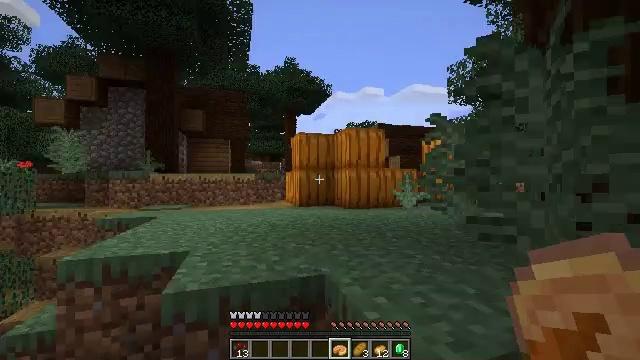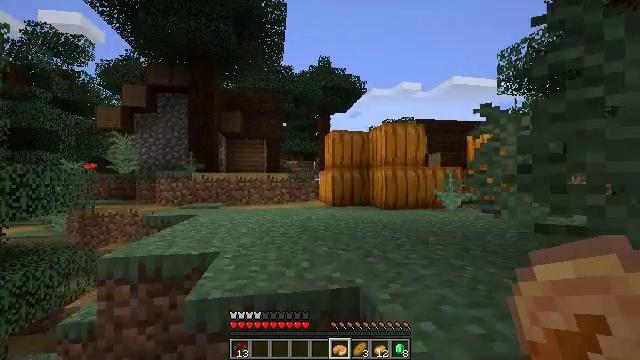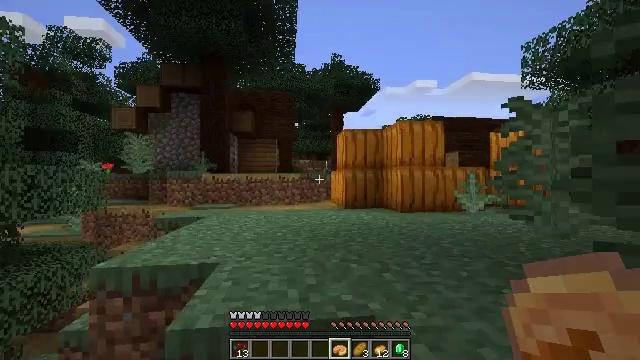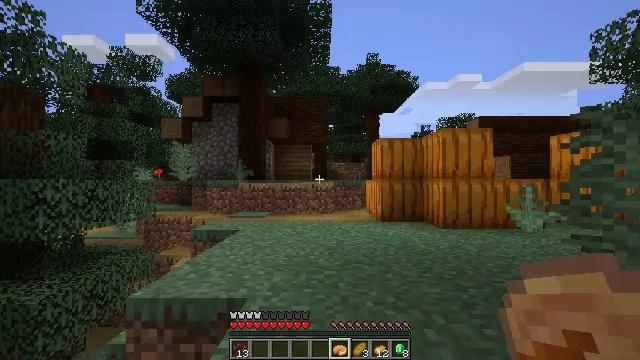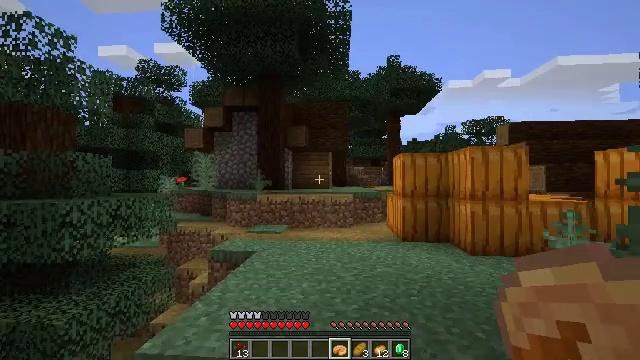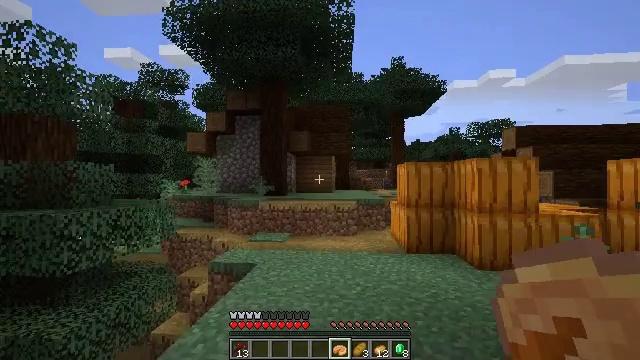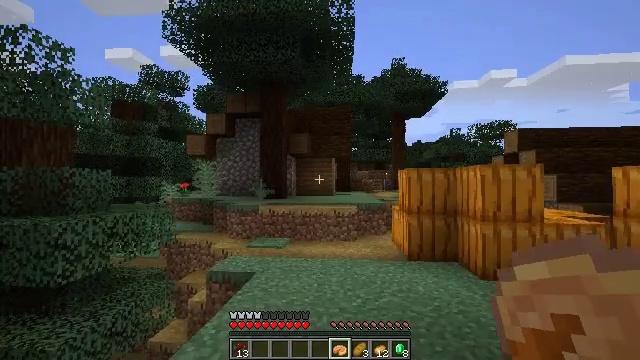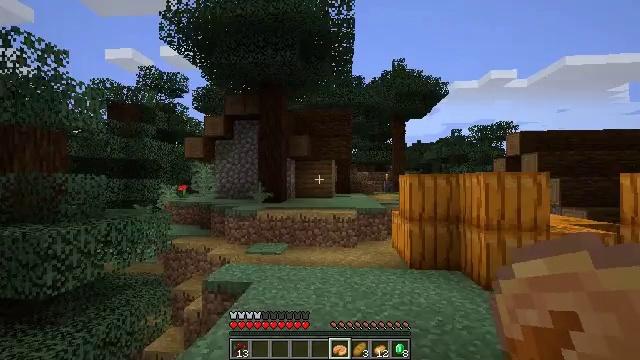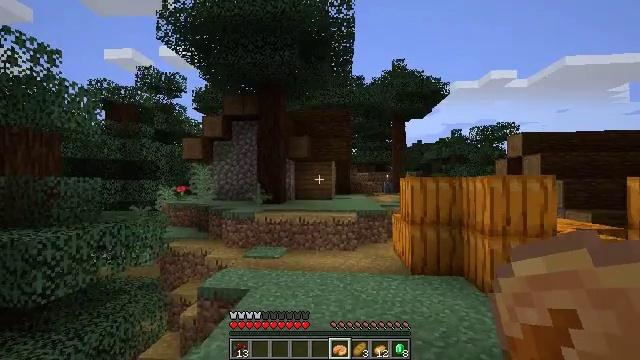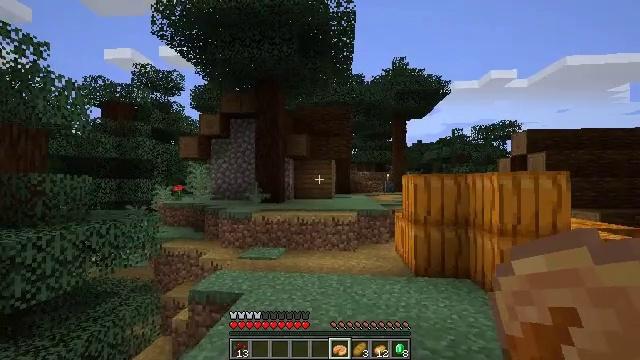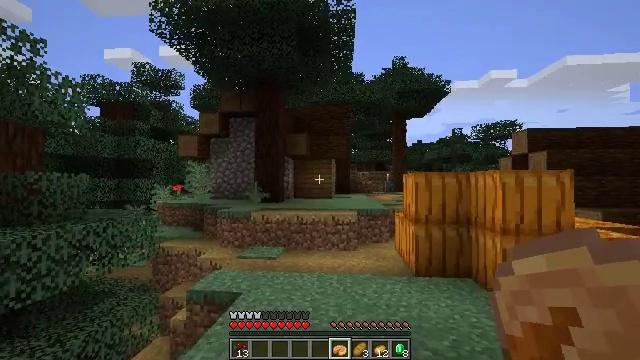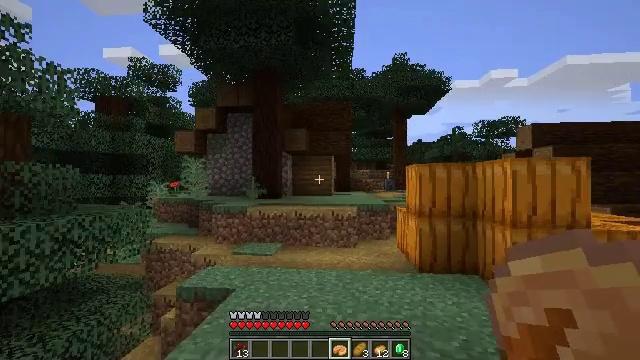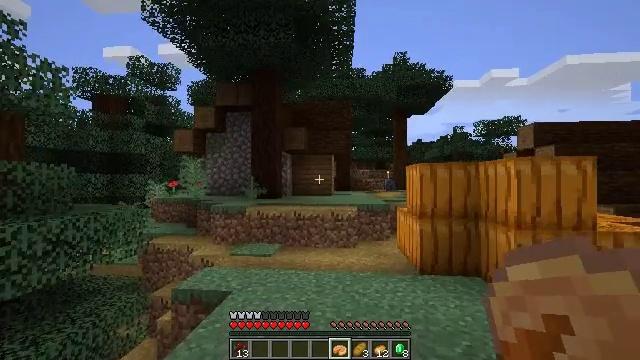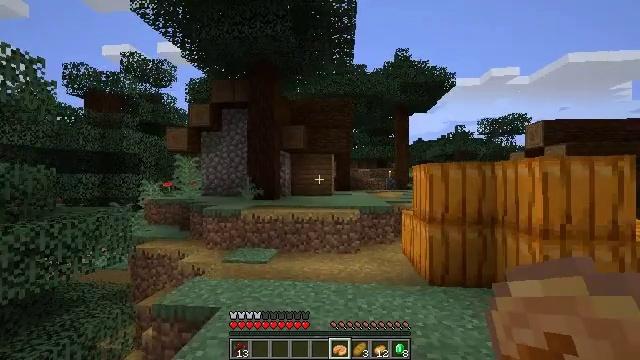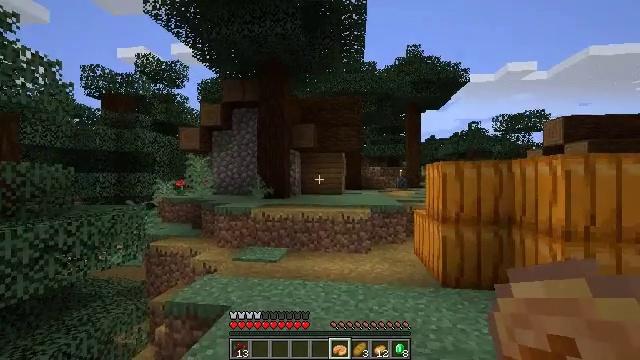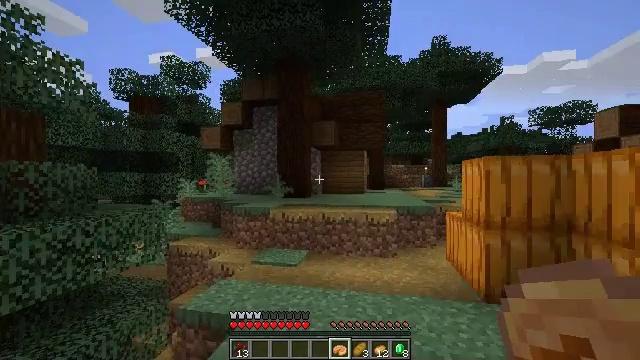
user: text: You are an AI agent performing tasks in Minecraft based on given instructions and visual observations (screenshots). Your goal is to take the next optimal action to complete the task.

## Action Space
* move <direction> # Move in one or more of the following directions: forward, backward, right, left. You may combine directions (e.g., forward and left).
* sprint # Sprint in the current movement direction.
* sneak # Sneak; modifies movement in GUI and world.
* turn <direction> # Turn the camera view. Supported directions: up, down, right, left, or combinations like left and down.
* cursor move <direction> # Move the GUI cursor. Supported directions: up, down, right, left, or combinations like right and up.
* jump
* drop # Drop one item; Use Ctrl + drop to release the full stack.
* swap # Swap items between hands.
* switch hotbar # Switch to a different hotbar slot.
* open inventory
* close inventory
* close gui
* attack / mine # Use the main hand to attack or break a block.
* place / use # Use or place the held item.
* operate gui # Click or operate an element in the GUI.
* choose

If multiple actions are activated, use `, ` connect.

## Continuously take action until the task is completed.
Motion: motion action
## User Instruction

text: Gather the purple carpet by attacking it.
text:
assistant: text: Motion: move forward, turn left
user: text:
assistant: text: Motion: move forward, turn left
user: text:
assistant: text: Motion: move forward, turn left, jump
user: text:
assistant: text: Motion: move forward, turn left, jump
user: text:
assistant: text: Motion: move forward, jump
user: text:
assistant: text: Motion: move forward, jump
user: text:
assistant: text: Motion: move forward
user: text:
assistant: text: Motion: move forward
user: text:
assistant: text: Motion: move forward
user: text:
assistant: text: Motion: move forward
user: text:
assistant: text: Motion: move forward
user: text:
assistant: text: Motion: move forward
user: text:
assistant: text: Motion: move forward
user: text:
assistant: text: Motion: move forward, turn left
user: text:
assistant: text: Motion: move forward, turn left
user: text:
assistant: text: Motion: move forward, turn left
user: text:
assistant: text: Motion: move forward
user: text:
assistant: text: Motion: move forward
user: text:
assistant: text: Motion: move forward
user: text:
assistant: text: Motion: move forward
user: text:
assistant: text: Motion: move forward
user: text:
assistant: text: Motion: move forward
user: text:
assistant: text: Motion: move forward, turn left
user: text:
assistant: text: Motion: move forward and move right, turn left
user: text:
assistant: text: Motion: move forward and move right, turn left
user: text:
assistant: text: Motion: move forward and move right, turn left
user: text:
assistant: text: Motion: move forward and move right, turn left
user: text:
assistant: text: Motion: move right
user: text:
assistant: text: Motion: move forward and move right
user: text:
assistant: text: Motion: move forward and move right